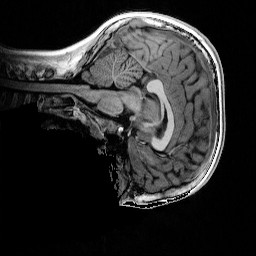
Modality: T1w
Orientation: sagittal
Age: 12
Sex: male
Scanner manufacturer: siemens
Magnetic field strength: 3 T
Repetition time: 4 s
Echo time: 0.00289 s